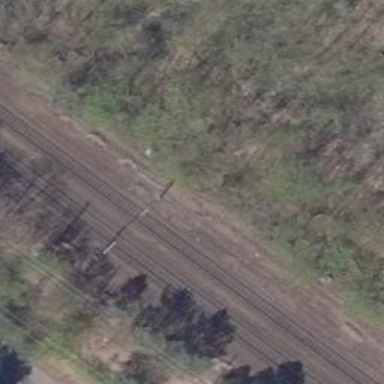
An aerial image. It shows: Rail line with electrified contact lines on embankment.